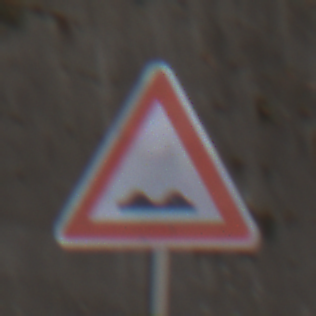
Verkehrszeichen: UnebeneFahrbahn
Umgebung: Outdoor, Suburban
Tageszeit: MorningAfternoon
Wetter: PartlyCloudy
Licht: Natural
Jahreszeit: NotSpecified
Kontrast: MediumContrast